Interaction volume radius: 5 \u00c5
Interaction volume height: 30 \u00c5
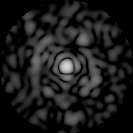
Disorder parameter: 0.8185